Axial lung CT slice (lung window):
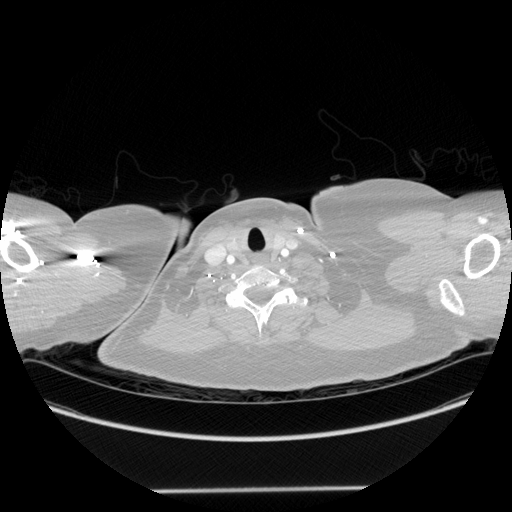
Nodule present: no